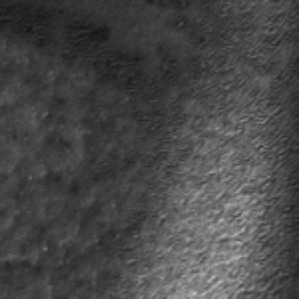
Label: frost